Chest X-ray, AP view. Patient: 59 years old, sex F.
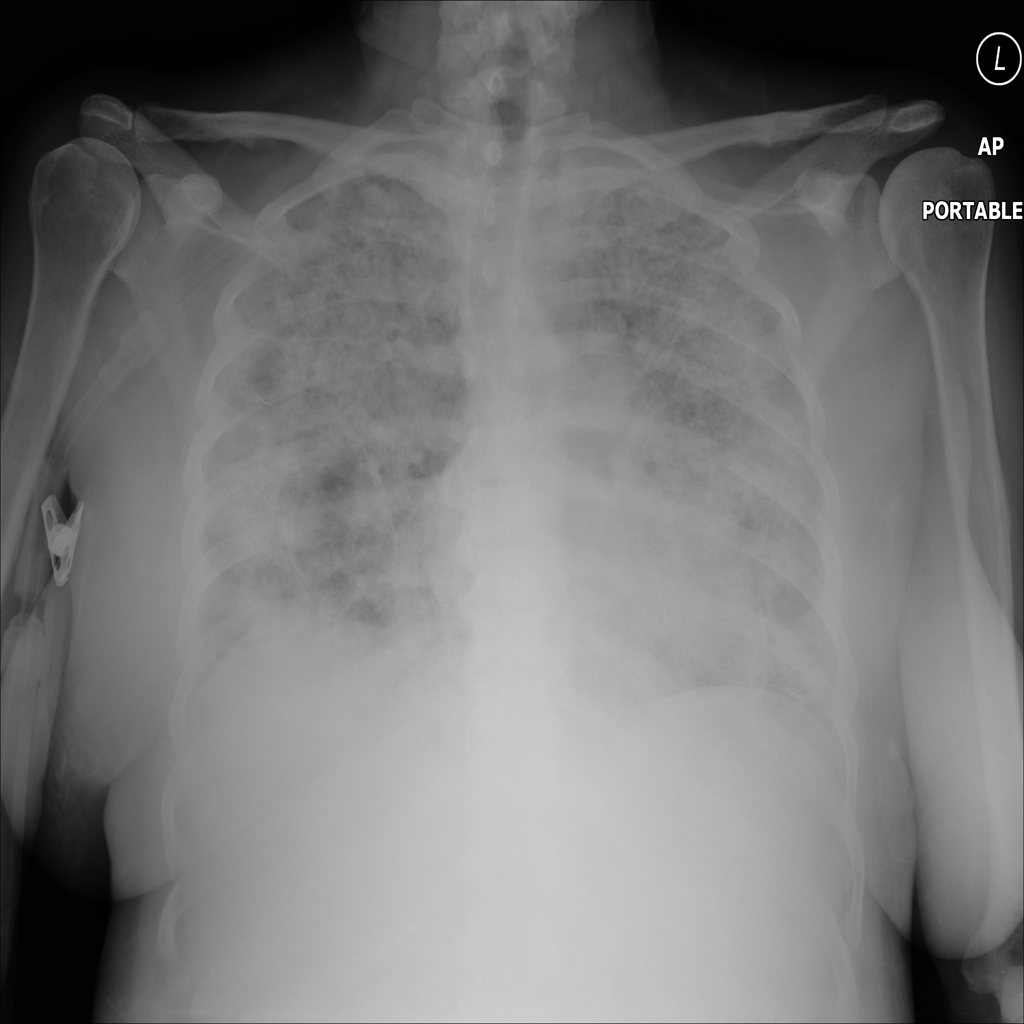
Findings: Consolidation